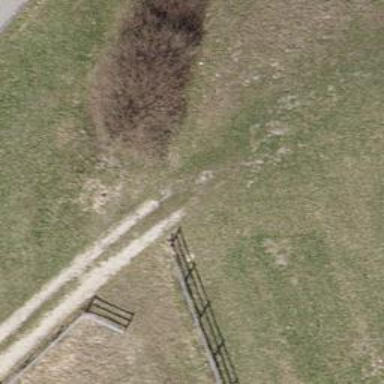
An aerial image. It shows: Track with grade 4 tracktype.